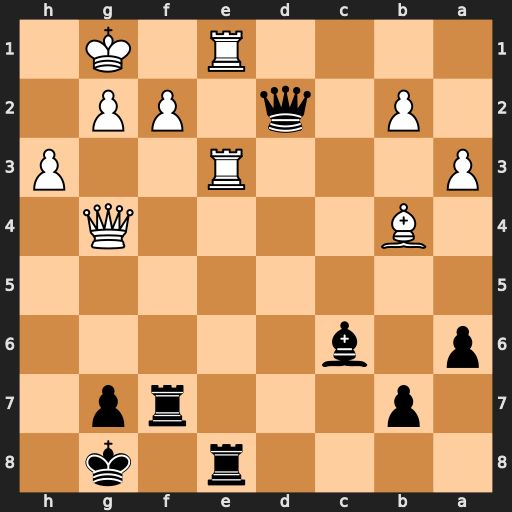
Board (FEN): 4r1k1/1p3rp1/p1b5/8/1B4Q1/P3R2P/1P1q1PP1/4R1K1
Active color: b
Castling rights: -
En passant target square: -
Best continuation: Qxf2+ Kh2 Rxe3 Rxe3 Qxe3